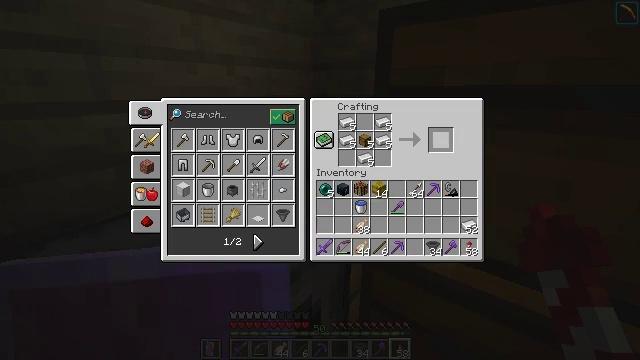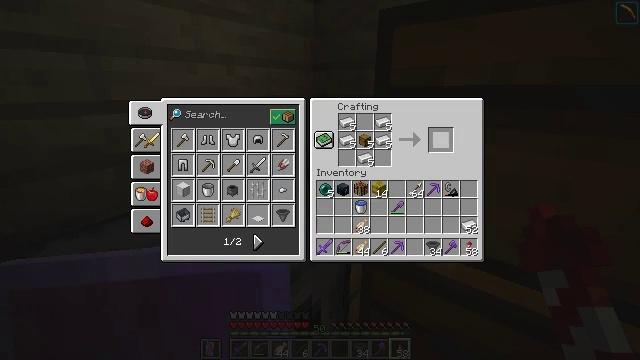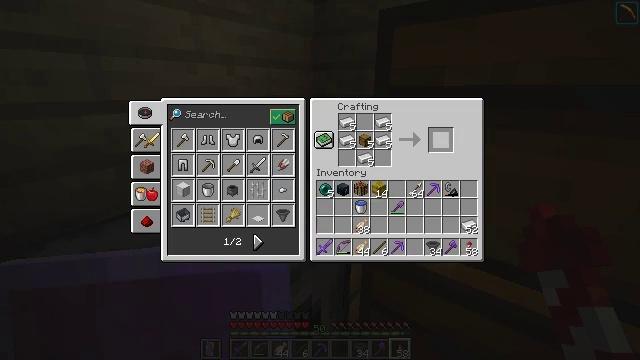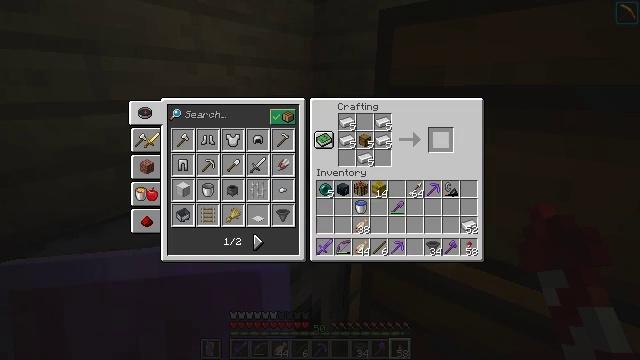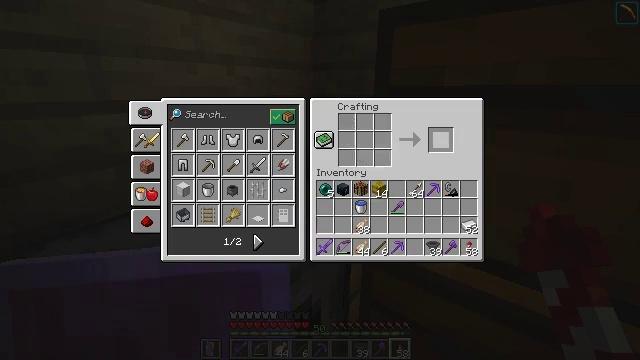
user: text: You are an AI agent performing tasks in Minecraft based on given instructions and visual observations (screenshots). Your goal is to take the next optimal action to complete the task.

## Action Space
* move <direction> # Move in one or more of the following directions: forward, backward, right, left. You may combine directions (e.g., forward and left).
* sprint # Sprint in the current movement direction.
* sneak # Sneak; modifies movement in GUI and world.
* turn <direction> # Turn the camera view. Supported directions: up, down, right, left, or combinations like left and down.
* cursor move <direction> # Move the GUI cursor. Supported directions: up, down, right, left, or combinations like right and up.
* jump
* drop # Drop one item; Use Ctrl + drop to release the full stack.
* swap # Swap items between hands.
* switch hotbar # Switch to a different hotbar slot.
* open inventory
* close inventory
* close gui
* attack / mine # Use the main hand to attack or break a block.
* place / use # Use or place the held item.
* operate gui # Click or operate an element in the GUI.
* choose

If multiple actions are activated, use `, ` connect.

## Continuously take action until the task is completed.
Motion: motion action
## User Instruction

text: Create a hopper by using iron and a chest.
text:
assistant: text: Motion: sneak, attack / mine
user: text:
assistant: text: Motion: sneak, attack / mine
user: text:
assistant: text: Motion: sneak, attack / mine
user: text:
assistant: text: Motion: sneak, attack / mine
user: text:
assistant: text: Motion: sneak, attack / mine